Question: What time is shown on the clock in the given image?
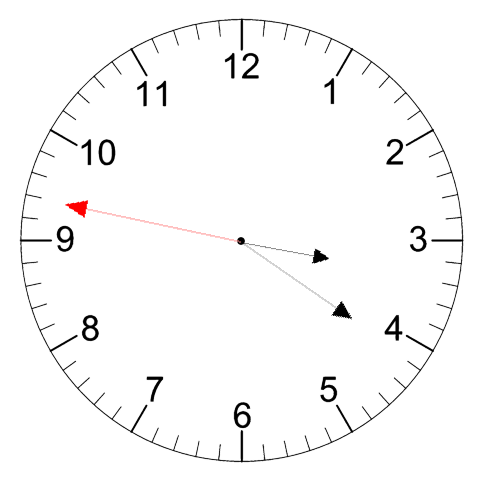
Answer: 03:20:47